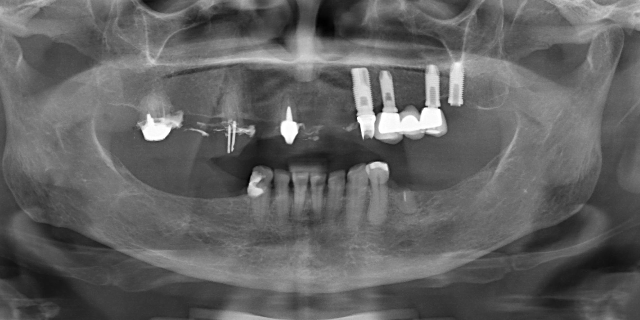
adult